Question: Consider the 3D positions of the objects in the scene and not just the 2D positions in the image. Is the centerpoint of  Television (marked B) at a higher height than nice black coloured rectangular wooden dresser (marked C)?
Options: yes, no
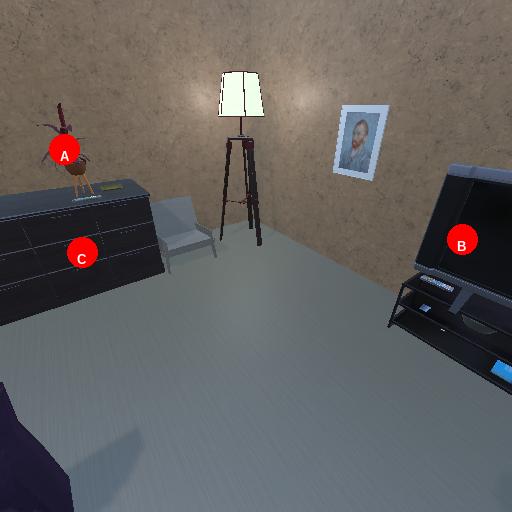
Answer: yes